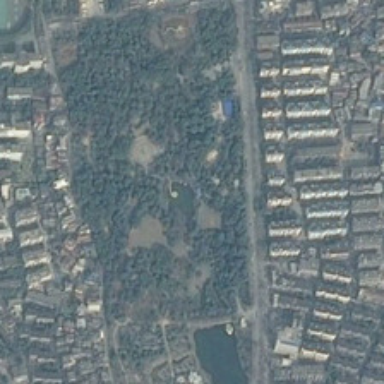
Many buildings are near a park with green trees and two ponds .